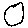
Label: circle